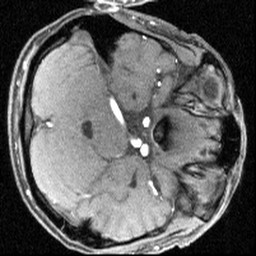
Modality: angio
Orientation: axial
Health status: ill
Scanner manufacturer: siemens
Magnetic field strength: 1.5 T
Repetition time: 0.038 s
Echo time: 0.00528 s